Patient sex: F
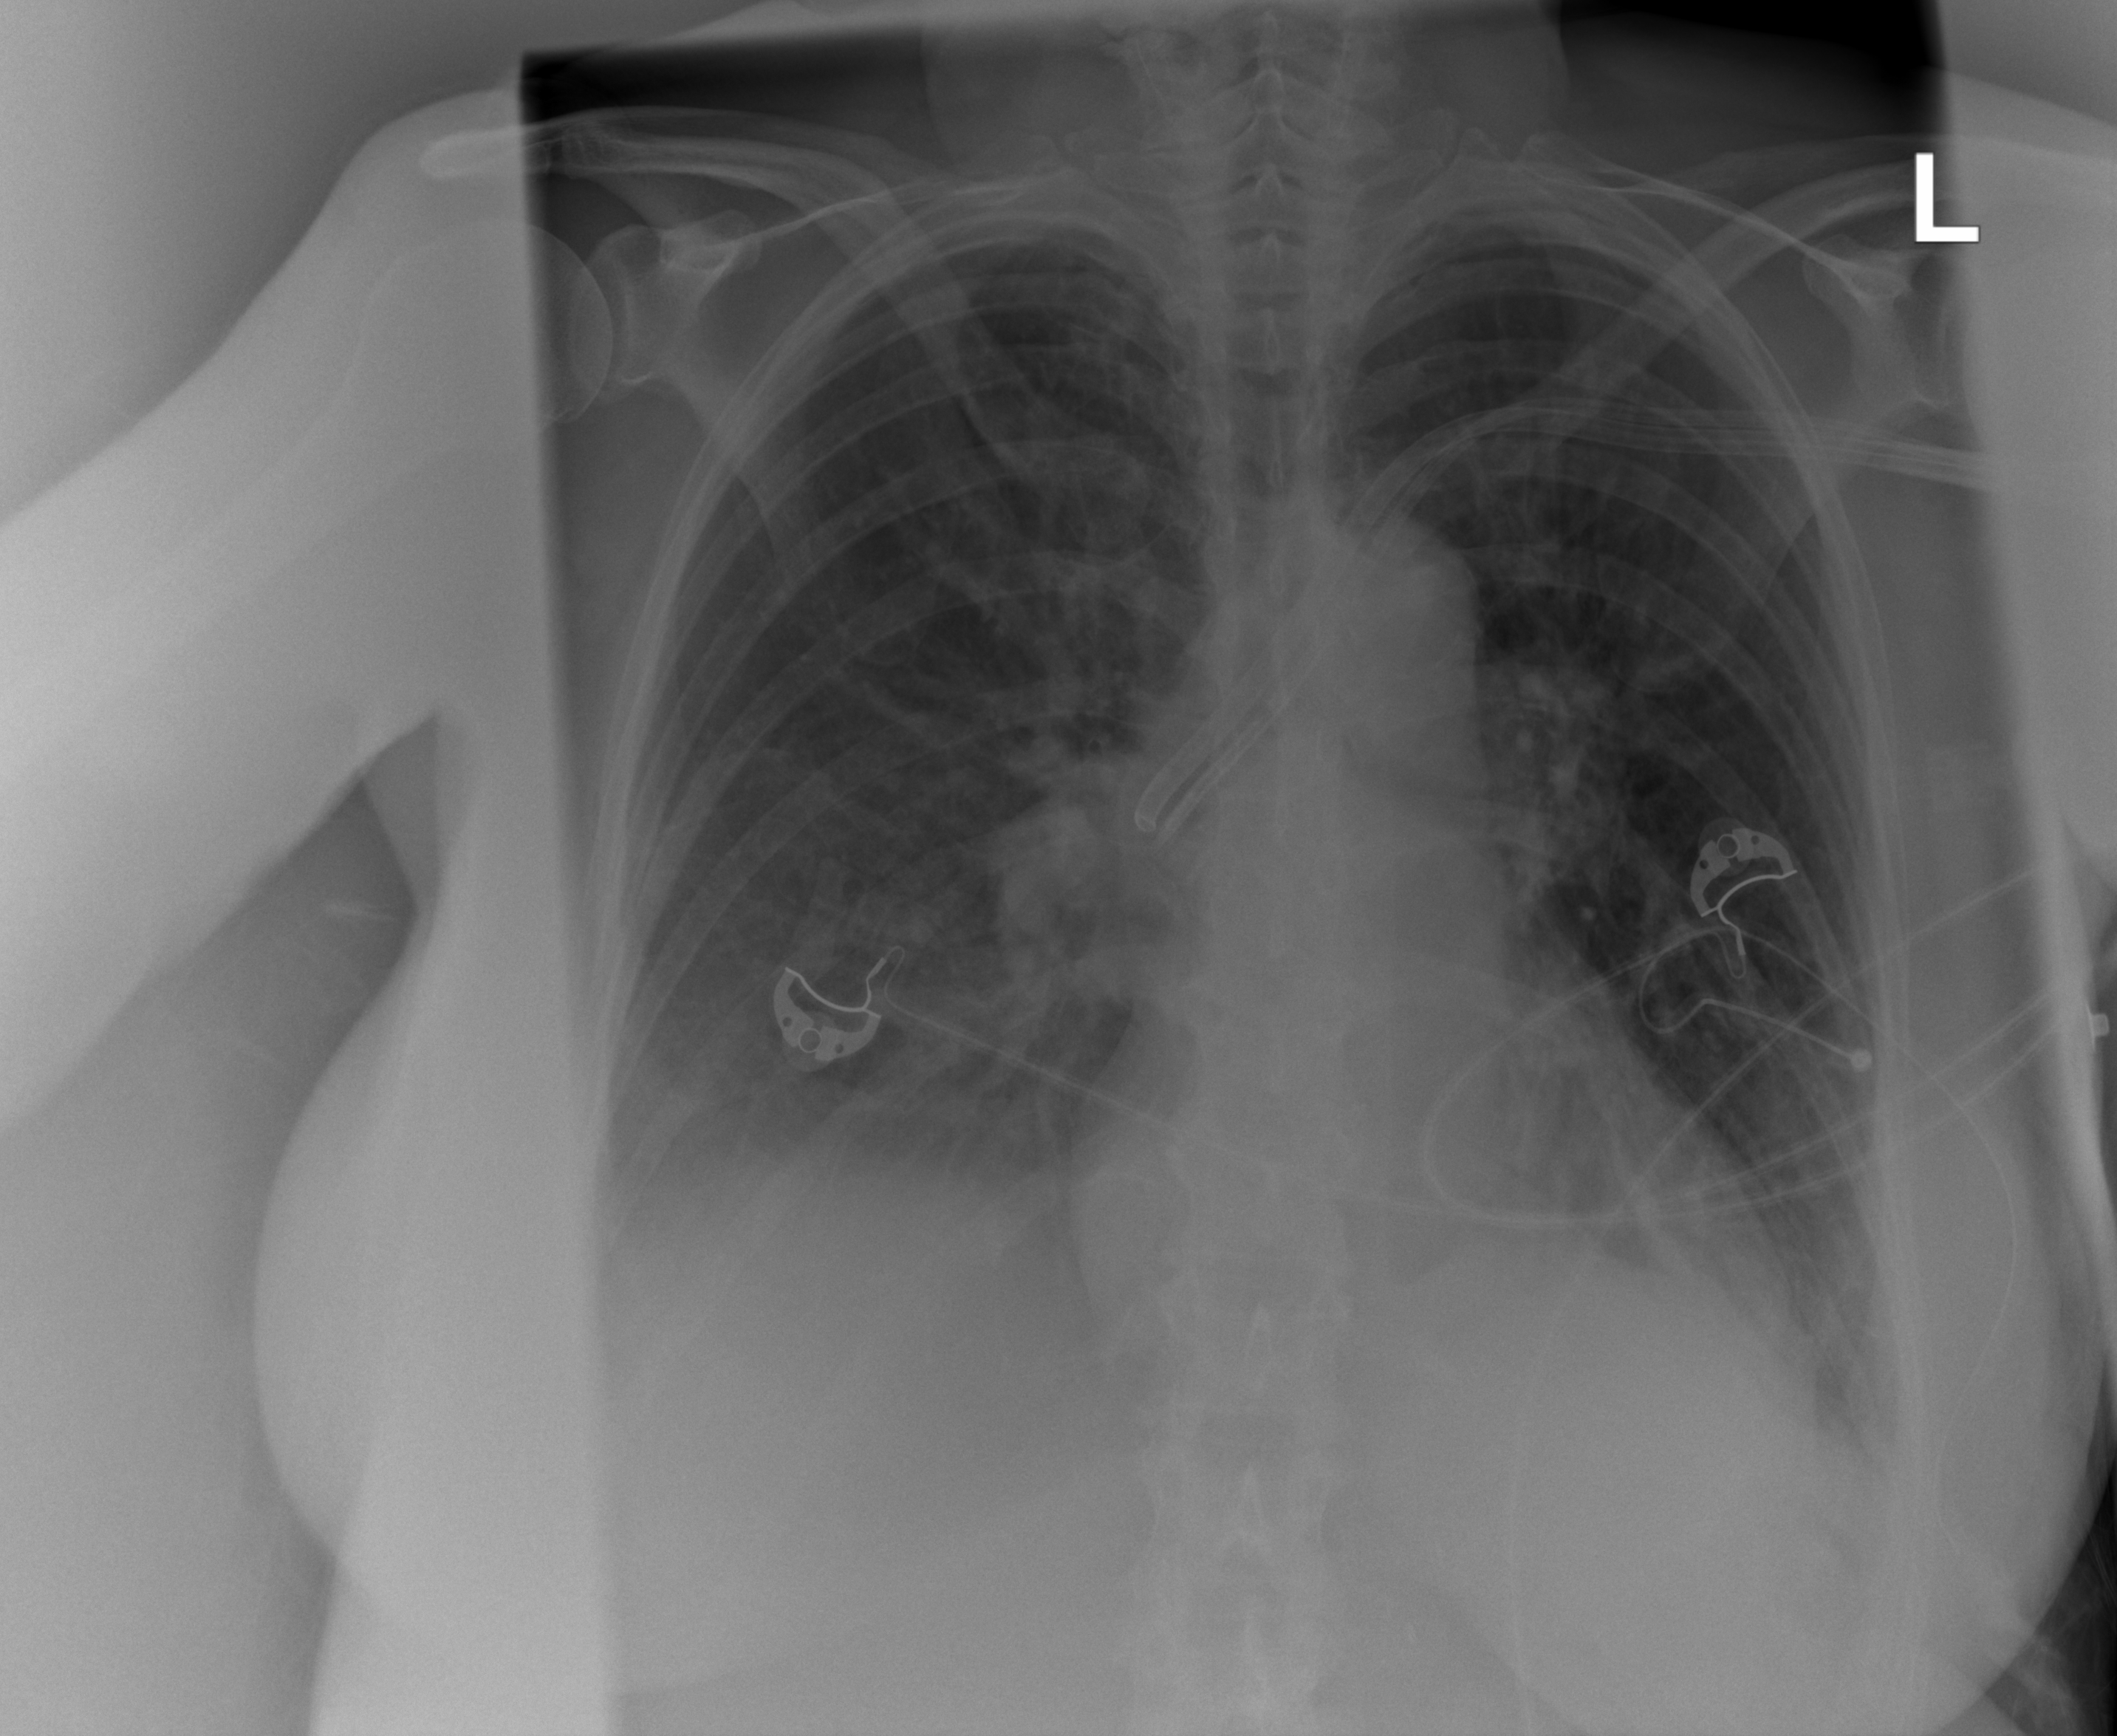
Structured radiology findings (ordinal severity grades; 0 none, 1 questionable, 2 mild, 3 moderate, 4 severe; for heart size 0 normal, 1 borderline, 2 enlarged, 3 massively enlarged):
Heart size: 0
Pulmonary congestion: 0
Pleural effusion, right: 2
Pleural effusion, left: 1
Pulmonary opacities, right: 0
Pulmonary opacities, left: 0
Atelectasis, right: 2
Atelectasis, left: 2